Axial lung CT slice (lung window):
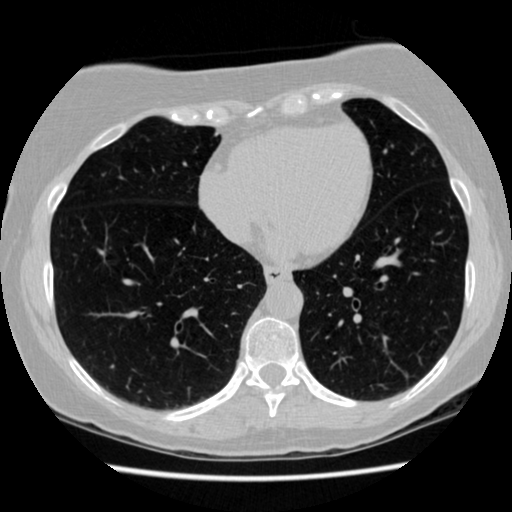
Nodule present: no